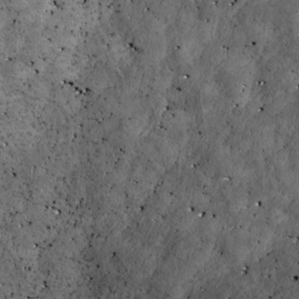
Label: non_frost